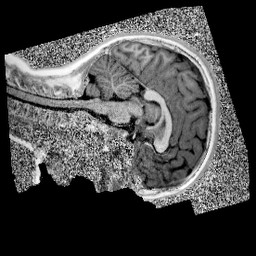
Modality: UNIT1
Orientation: sagittal
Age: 10
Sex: female
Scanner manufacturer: siemens
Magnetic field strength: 3 T
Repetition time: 4 s
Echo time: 0.00299 s